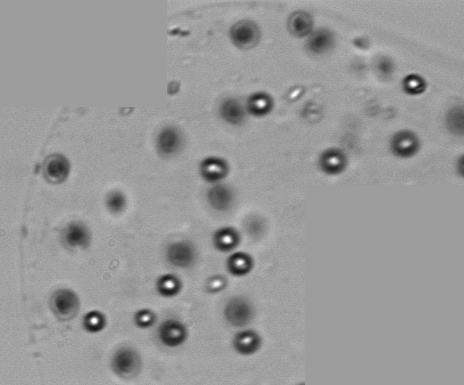
Label: Phaeocystis